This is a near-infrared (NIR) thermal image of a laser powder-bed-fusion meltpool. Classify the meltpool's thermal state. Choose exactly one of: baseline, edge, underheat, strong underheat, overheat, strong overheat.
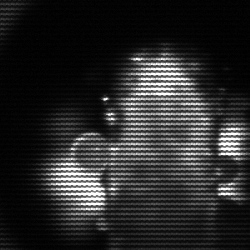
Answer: strong underheat